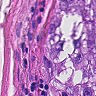
Metastatic tissue present: yes